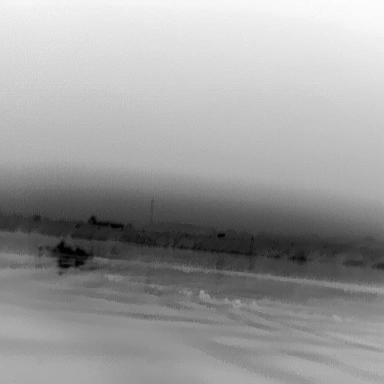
There is a warship in the infrared image.